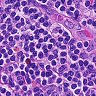
Metastatic tissue present: no